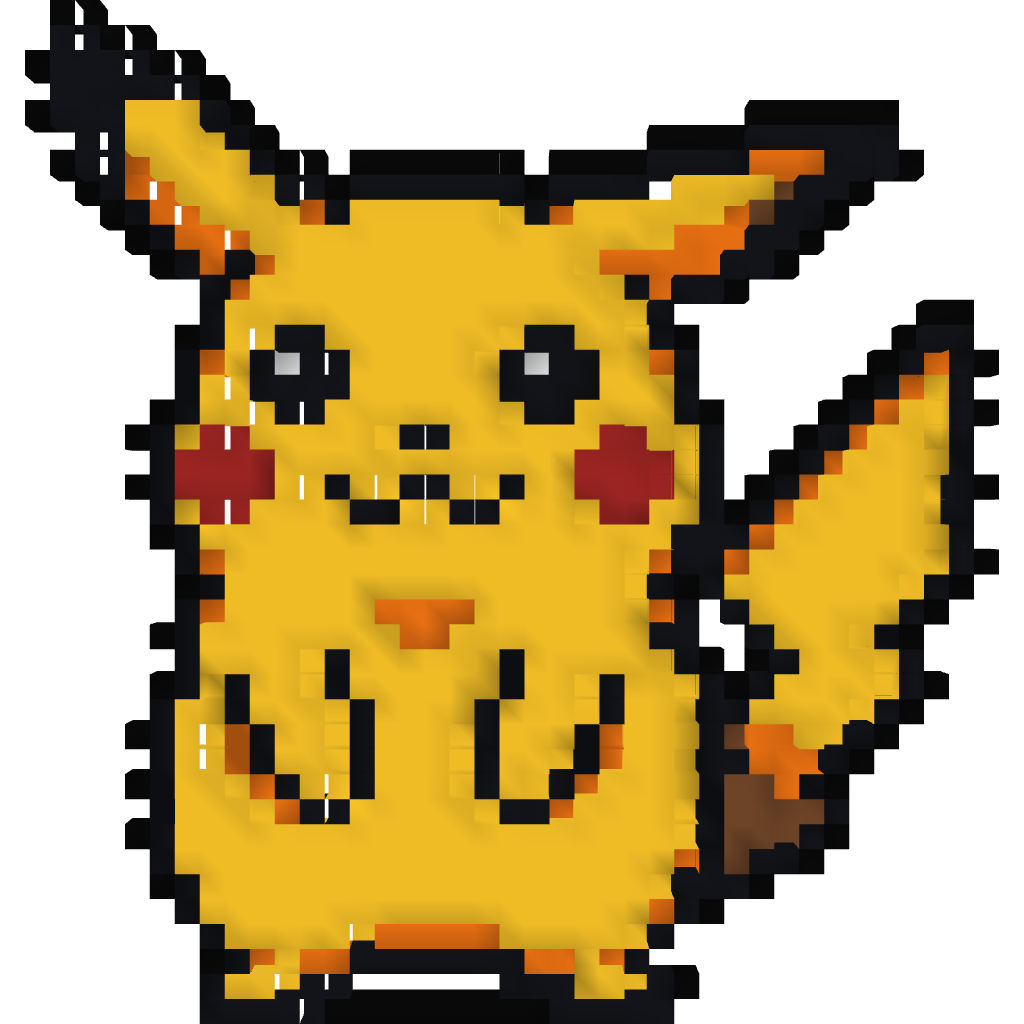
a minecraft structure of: Pikachu